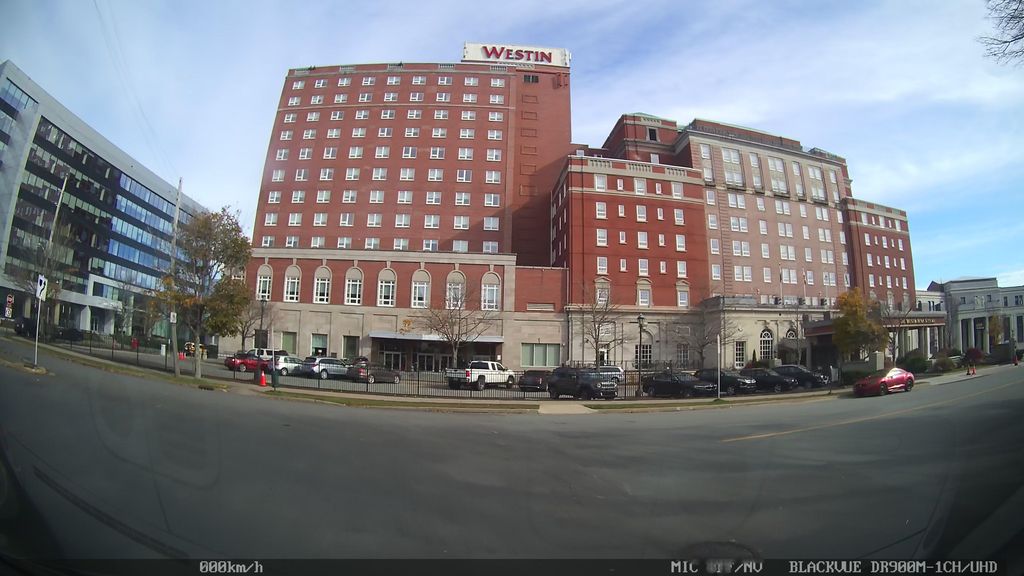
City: halifax